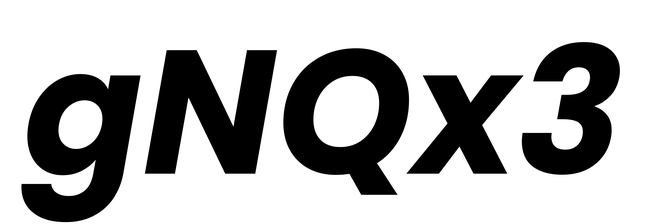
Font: Poppins-BoldItalic